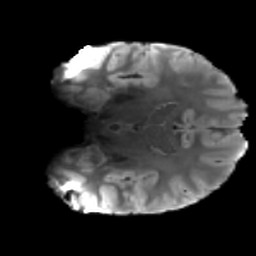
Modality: T2w
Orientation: coronal
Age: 26
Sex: male
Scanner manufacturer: siemens
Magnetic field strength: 3 T
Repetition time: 3.5 s
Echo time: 0.086 s